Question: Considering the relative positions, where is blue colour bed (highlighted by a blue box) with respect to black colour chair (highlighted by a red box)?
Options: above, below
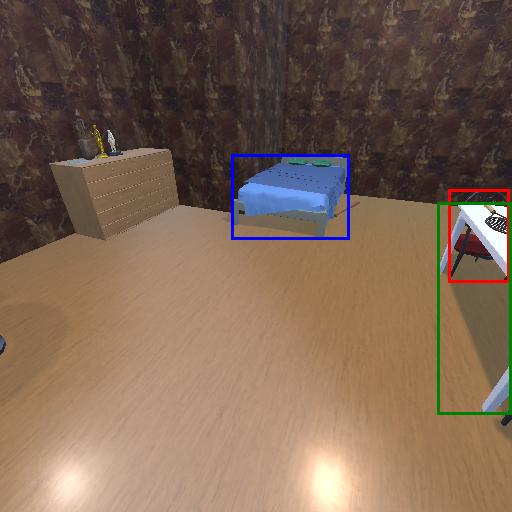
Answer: above